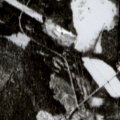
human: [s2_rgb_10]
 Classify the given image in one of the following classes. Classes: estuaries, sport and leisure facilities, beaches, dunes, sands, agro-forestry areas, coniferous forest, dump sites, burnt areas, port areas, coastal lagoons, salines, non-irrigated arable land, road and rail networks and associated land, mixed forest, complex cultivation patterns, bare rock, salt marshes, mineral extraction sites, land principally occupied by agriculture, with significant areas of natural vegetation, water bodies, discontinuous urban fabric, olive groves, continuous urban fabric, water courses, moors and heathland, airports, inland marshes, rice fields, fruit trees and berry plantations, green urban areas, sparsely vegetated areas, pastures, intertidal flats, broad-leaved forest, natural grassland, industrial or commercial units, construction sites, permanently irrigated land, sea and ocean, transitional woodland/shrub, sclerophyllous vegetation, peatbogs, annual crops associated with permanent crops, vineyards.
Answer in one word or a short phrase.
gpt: coniferous forest, transitional woodland/shrub, peatbogs